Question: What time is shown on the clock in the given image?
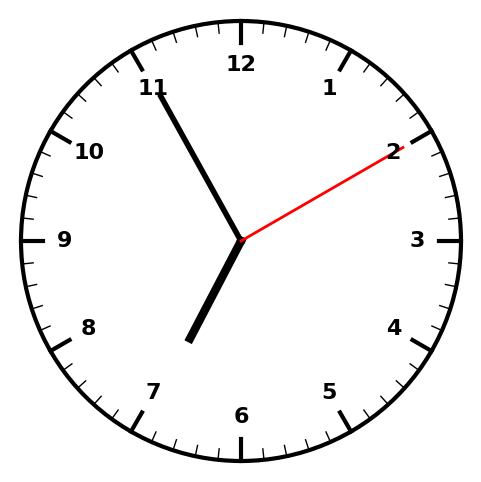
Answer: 06:55:10